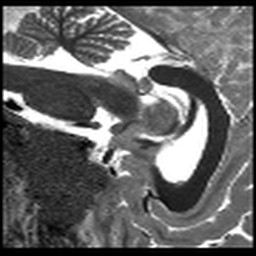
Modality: T1map
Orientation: sagittal
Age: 25
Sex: male